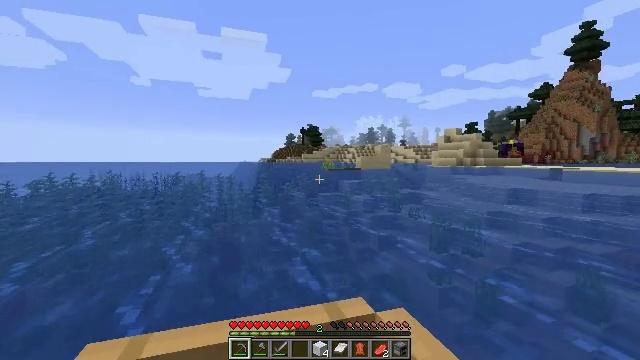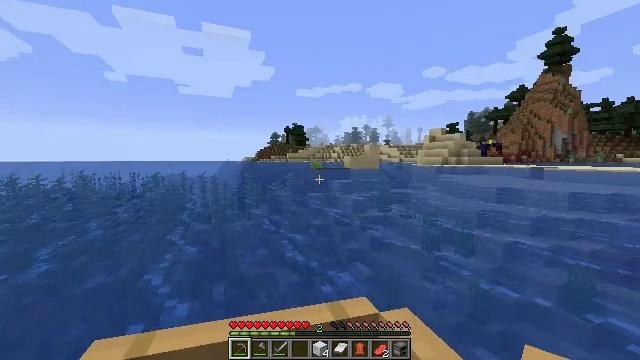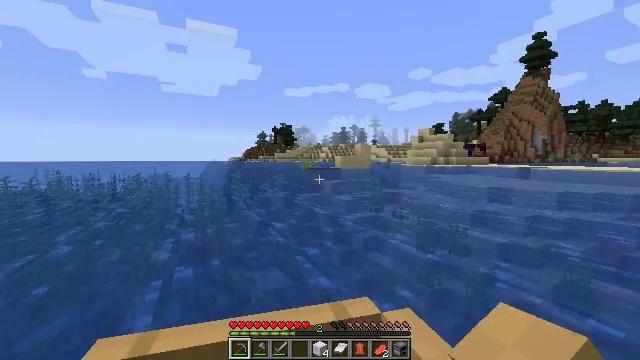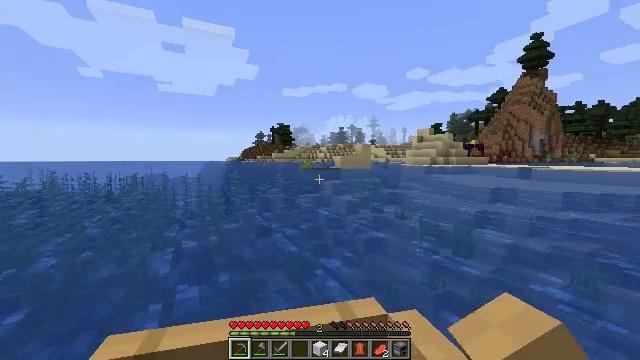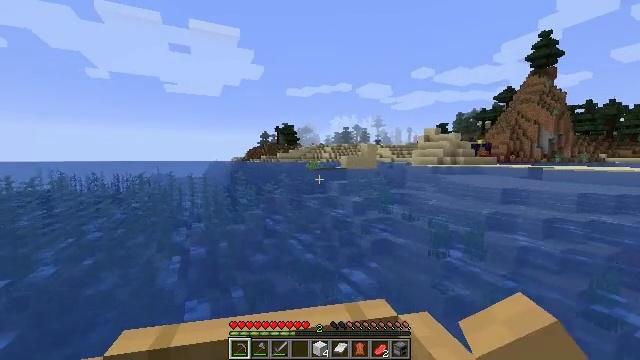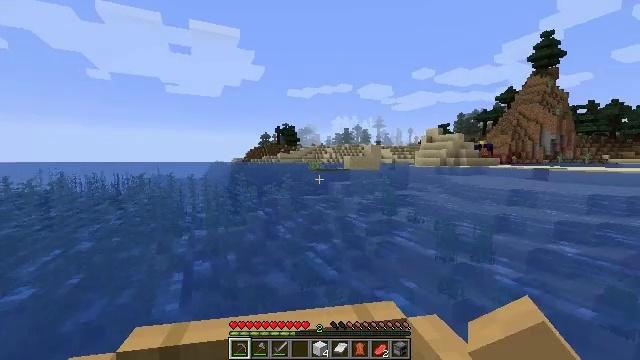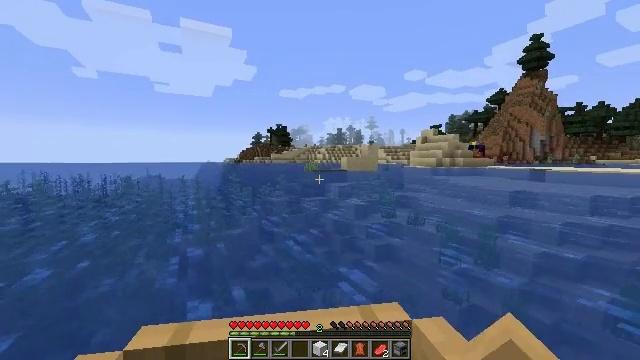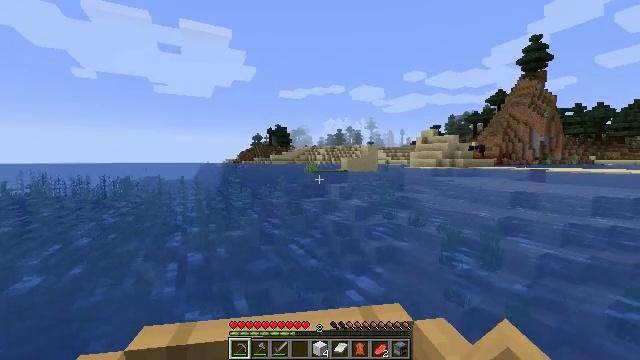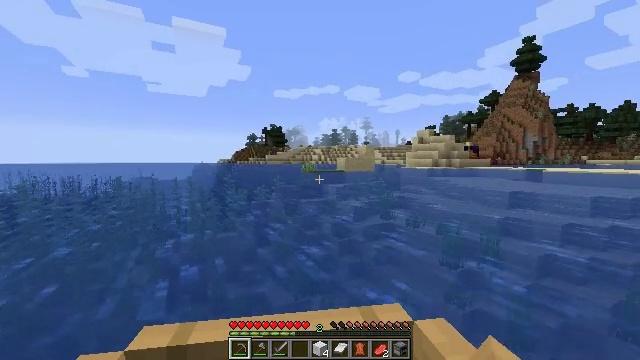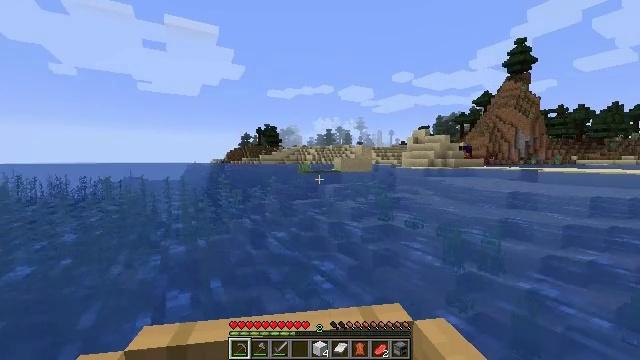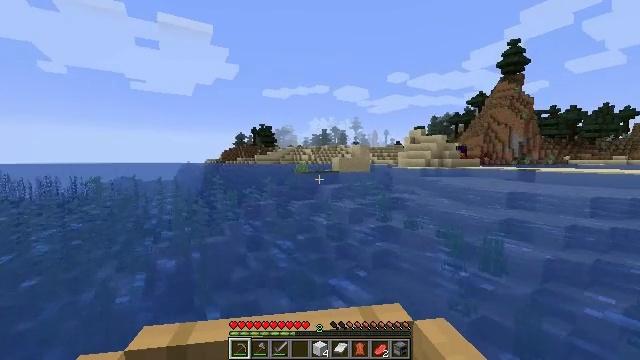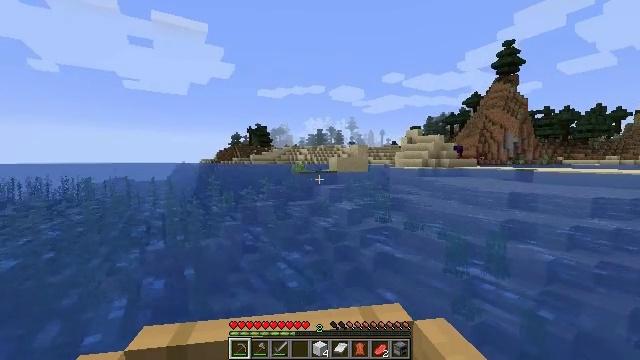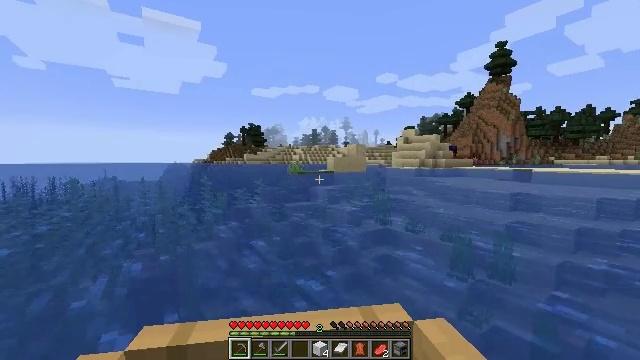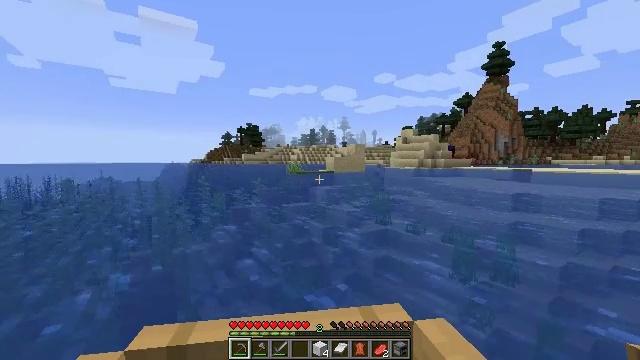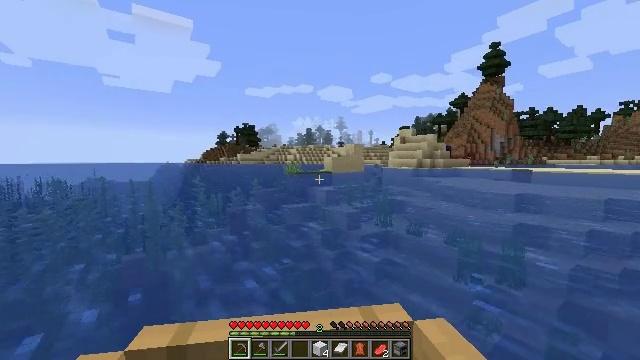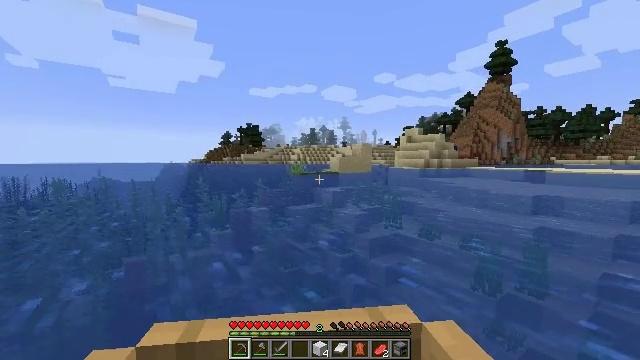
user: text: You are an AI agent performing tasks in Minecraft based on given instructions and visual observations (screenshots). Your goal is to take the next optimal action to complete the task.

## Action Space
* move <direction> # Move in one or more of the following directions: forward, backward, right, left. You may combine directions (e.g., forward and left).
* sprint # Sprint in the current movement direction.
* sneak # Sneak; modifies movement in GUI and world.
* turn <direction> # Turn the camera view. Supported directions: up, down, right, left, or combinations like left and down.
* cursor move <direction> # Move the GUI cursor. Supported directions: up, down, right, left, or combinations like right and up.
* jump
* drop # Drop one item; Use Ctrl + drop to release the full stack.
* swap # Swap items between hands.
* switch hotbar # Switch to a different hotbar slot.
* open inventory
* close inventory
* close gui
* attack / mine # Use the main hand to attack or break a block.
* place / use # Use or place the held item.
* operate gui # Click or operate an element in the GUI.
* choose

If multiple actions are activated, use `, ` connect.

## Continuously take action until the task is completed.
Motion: motion action
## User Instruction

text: Retrieve the blue bed from the ground.
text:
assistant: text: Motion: move forward
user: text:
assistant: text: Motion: move forward
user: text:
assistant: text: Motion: move forward, turn left
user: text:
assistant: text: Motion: move forward, turn left
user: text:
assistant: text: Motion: move forward, turn left
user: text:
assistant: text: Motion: move forward, turn left
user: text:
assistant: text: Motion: move forward
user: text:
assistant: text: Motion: move forward
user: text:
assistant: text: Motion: move forward
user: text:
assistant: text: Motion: move forward
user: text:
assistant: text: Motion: move forward
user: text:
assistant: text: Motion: move forward
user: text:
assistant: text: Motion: move forward
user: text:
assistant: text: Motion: move forward
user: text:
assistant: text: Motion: move forward, turn left
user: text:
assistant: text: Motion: move forward, turn left
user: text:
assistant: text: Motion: move forward
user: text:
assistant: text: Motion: move forward
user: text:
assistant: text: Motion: move forward and move left
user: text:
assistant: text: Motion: move forward and move left
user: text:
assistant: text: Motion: move forward and move left
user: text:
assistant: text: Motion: move forward and move left
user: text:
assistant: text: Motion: move forward
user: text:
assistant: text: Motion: move forward
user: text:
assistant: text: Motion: move forward
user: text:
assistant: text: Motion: move forward
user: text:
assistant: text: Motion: move forward
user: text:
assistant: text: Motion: move forward and move left
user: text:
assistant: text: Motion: move forward and move left
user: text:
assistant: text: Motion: move forward